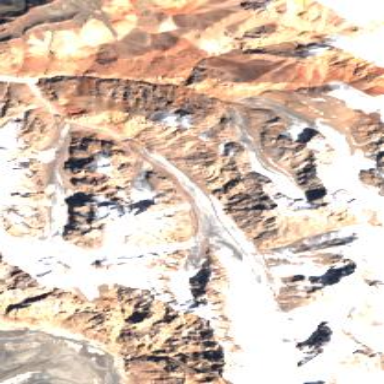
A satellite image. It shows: Majestic glacier in the distance.